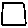
Label: square